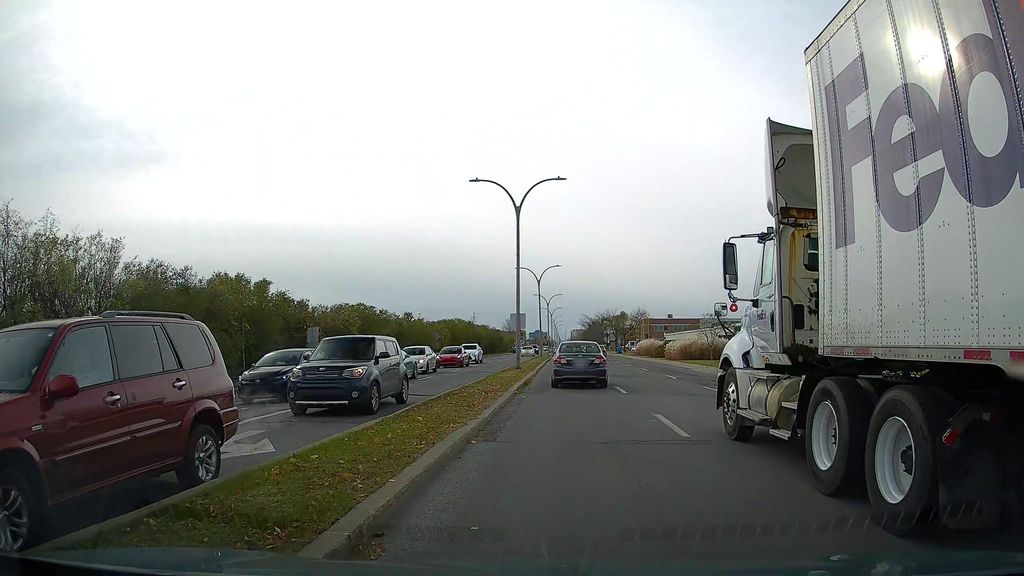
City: montreal